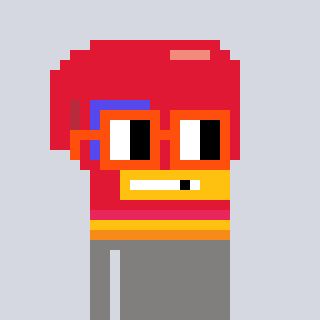
a pixel art character with square orange glasses, a boxing glove-shaped head and a bluegrey-colored body on a cool background